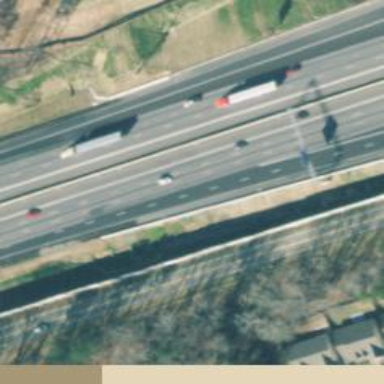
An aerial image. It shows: Motorway link.